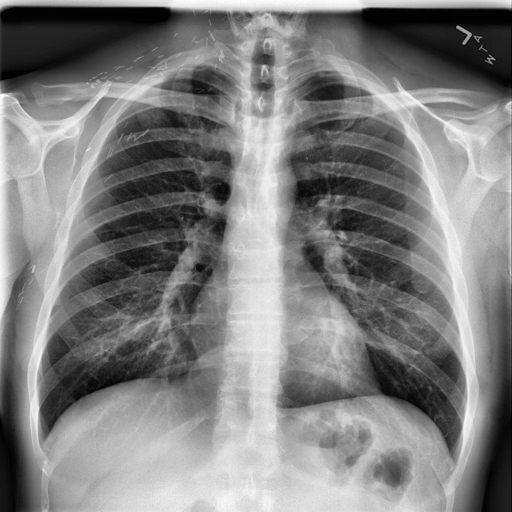
Finding: NORMAL